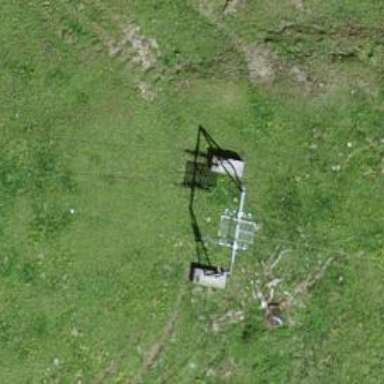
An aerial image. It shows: Pylon for aerialway.